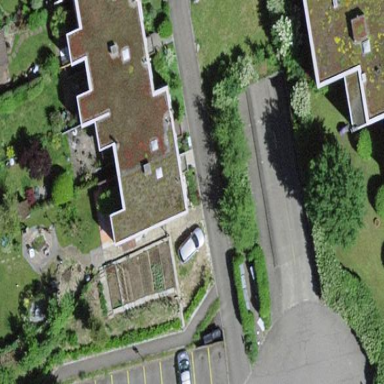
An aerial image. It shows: Terrace building.